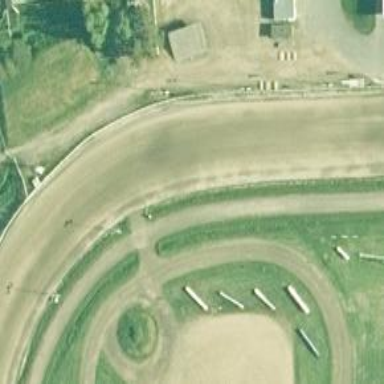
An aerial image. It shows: Equestrian track for leisure land activities.